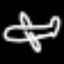
Label: airplane